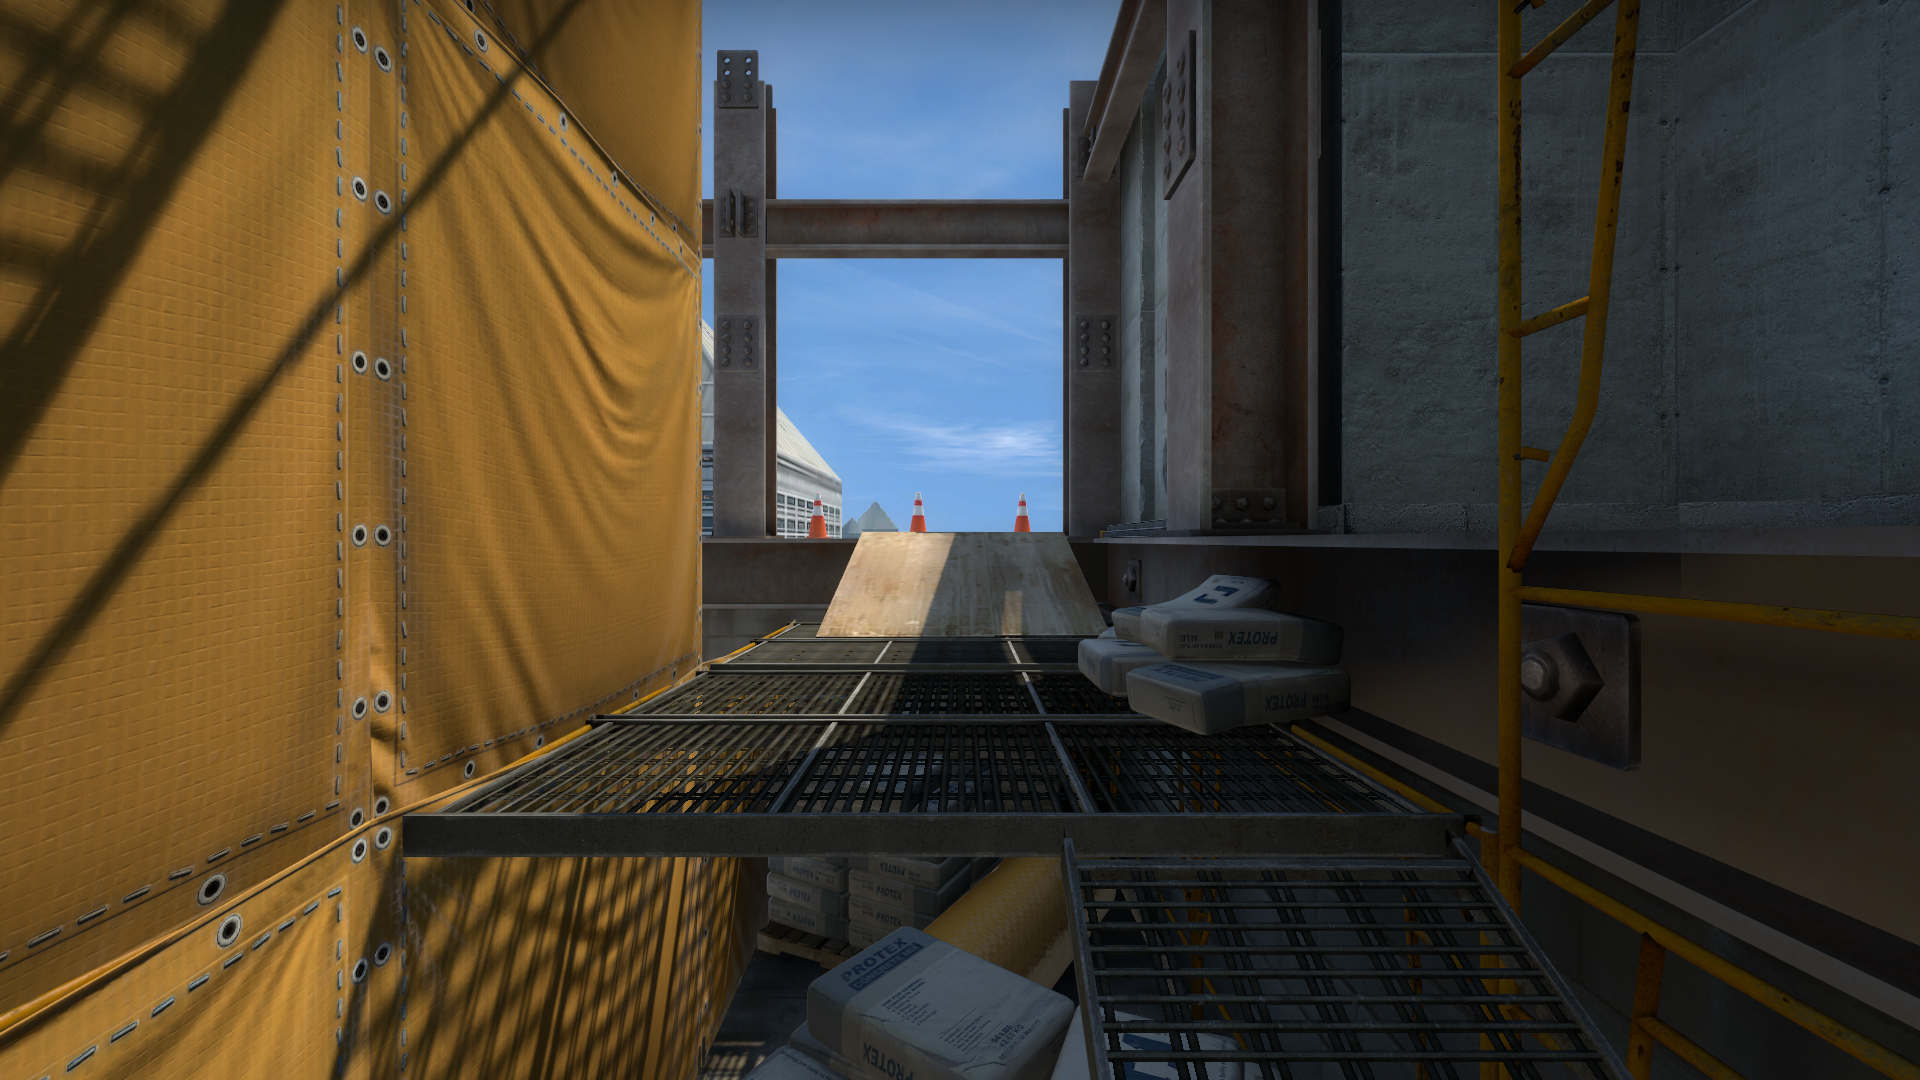
Map: de_vertigo